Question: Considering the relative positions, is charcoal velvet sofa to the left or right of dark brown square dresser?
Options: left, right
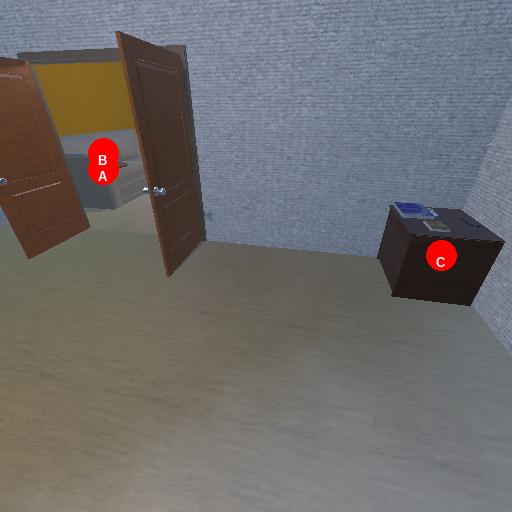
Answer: left